Question: How do you add data providers to the "Data Source Configuration Wizard"? I'd like to add Paradox to this list. Is it possible?
Thanks

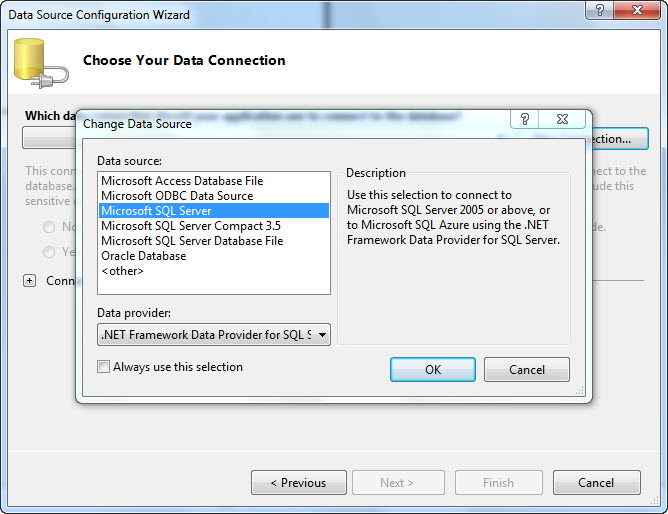
Answer: These providers are installed as part of some components - so you have to check if Paradox have ADO.NET provider. Otherwise you will have to use ODBC driver.